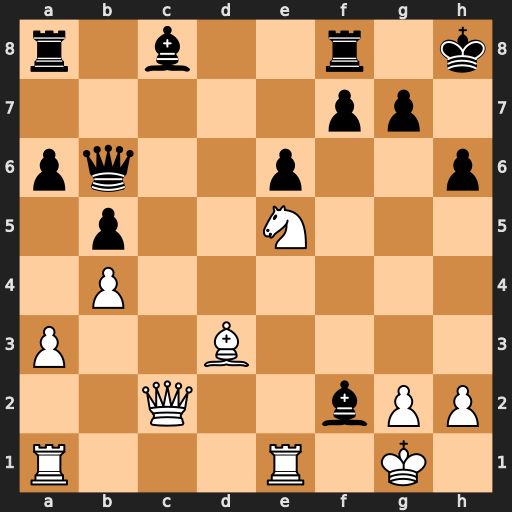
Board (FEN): r1b2r1k/5pp1/pq2p2p/1p2N3/1P6/P2B4/2Q2bPP/R3R1K1
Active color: w
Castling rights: -
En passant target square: -
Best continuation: Qxf2 Qxf2+ Kxf2